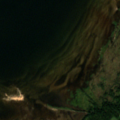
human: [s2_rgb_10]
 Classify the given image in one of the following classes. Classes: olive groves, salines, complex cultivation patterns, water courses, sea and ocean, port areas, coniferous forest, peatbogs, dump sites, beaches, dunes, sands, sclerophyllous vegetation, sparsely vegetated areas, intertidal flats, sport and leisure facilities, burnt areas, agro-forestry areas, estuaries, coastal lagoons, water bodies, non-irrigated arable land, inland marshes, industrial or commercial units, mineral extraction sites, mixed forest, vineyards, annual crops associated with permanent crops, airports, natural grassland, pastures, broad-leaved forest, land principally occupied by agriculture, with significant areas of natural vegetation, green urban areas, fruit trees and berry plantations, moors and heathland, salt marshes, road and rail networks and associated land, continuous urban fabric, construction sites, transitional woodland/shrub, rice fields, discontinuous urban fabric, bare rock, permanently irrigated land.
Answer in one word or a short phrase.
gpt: pastures, land principally occupied by agriculture, with significant areas of natural vegetation, broad-leaved forest, salt marshes, sea and ocean